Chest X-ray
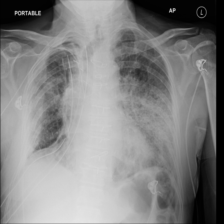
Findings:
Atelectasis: negative
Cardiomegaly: negative
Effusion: negative
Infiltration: positive
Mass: positive
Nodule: negative
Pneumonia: negative
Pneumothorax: positive
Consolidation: positive
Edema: negative
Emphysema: negative
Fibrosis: negative
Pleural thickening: positive
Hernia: negative